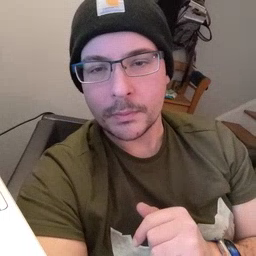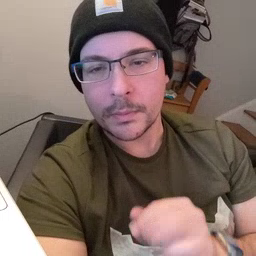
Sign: cry